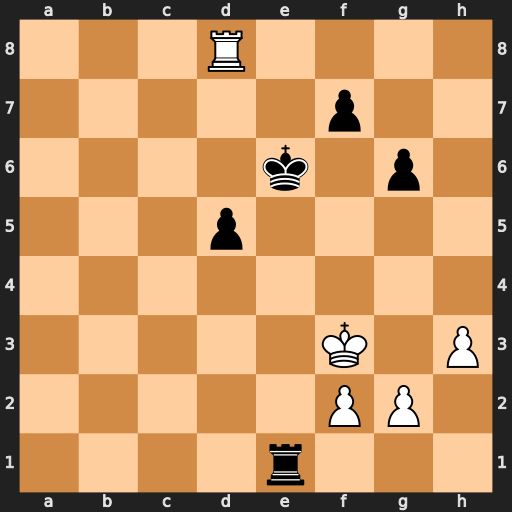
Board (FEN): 3R4/5p2/4k1p1/3p4/8/5K1P/5PP1/4r3
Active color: w
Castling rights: -
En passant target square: -
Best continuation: Re8+ Kd6 Rxe1